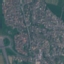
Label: Residential